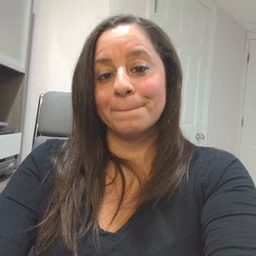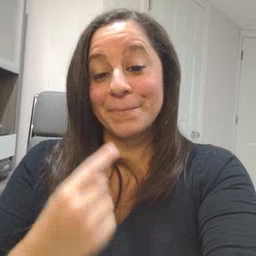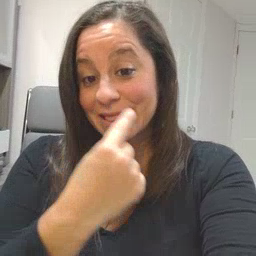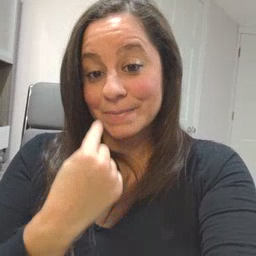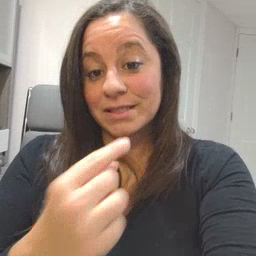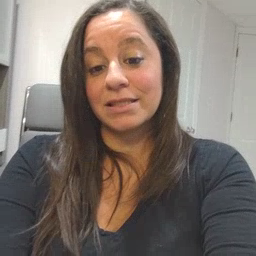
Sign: lips